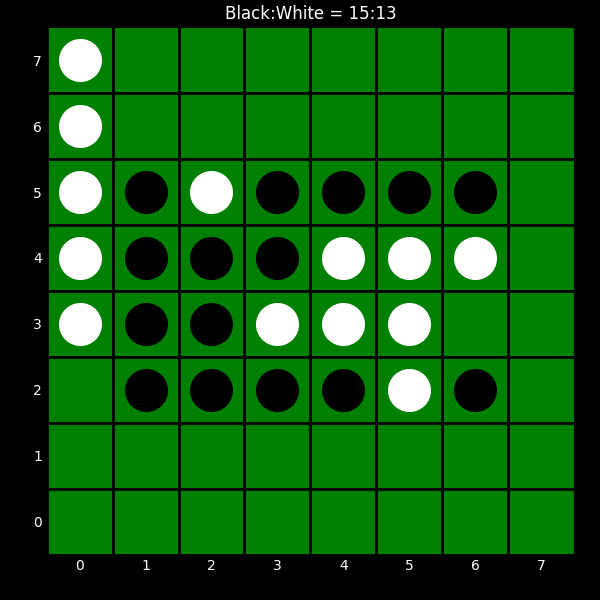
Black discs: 15
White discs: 13